Question: I have an html link that has a 'data-' element on it:
'''
<a data-drink-size="R" class="editItem">Edit</a>
'''
I have a click function bound to it (which does get called; that's not an issue) where I'm trying to pass the value of 'data-drink-size' into an ajax call. I've logged out the value of the element, but it's an object, and I can't seem to parse it correctly to return just the value. Here's what I have:
'''
console.log($(this).data());
var drink_size = $(this).data("drink_size")
console.log("drink unparsed: " + drink_size);
console.log("drink parsed: " + jQuery.parseJSON(drink_size));
'''
Here's what I get back from Firebug for those lines:

What do I need to do to get just the 'R' back from '$(this).data("drink_size")'?
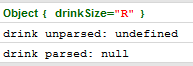
Answer: You have wrong selector of your attribute because in your html is 'data-drink-size' and not 'data-drink_size'. Try this:
'''
var drink_size = $(this).data("drink-size");
'''
Instead of:
'''
var drink_size = $(this).data("drink_size");
'''